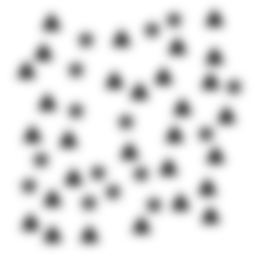
Squares: 0
Triangles: 29
Stars: 15
Total shapes: 44